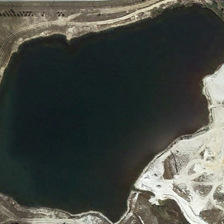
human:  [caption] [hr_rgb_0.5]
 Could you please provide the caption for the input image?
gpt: the pond is surrounded by the curving road .

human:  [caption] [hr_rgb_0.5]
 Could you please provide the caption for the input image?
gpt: the pond is surrounded by the curving road .

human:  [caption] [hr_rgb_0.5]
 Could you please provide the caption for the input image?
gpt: an irregular pond is near a road .

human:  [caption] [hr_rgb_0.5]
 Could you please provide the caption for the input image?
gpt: an irregular pond is near a road .

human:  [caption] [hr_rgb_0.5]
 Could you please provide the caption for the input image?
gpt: an irregular pond is near a road .